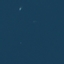
Land use / land cover: SeaLake